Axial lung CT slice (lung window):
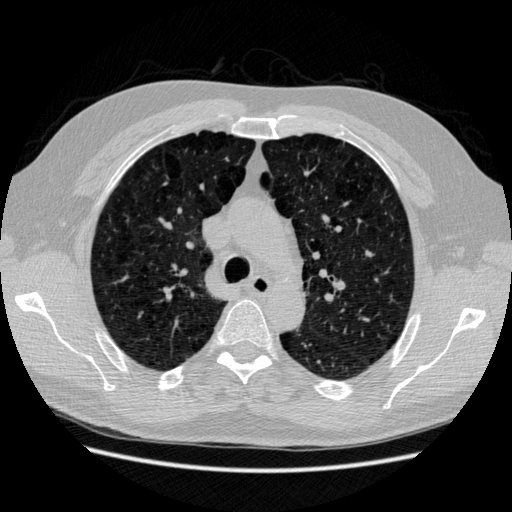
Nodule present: no